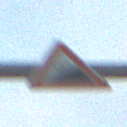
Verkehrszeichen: Steigung10
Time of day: SunriseSunset
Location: Outdoor (RoadRail)
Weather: PartlyCloudy
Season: NotSpecified
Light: Natural